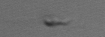
Label: flagellate_morphotype3